Question: Note: Everything worked fine on the older screen sizes however on the new iphone screens (640x1136) things are way to far down
here is the App Delegate initing and showing 'myRootViewController'
'''
myRootViewController = [[RootViewController alloc] initWithNibName:@"RootViewController" bundle:[NSBundle mainBundle]];
[myRootViewController.view setFrame:[[UIScreen mainScreen] applicationFrame]];
//NSLog(@"rootviewcontroller1 frame %@", NSStringFromCGRect(myRootViewController.view.frame));
//OUTPUTS: {{0, 0}, {320, 460}}
[window addSubview:myRootViewController.view];
'''
The 'RootViewController' sets the frame for the 'navigationController' and a few other views before adding them to its view.
'''
//NSLog(@"ogtest rootviewcontroller frame2 %@", NSStringFromCGRect(self.view.frame));
//OUTPUTS: {{0, 20}, {320, 548}}
[navigationController.view setFrame:CGRectMake(0, 0, 320,528)];
//I have tried multiples variations including not setting it.
loadingView = [[UIView alloc] initWithFrame:CGRectMake(0, 0, 320, 480)];
[loadingView setBackgroundColor:[UIColor clearColor]];
UILabel *_loadingLable = [[UILabel alloc] initWithFrame:CGRectMake(0.0f, 0.0f, 80.0f, 20.0f)];
_loadingLable.backgroundColor = [UIColor clearColor];
_loadingLable.textColor = [UIColor whiteColor];
_loadingLable.text = @"Loading...";
[_loadingLable setCenter:CGPointMake(181.0f, 240.0f)];
activityIndicatior = [[UIActivityIndicatorView alloc]initWithActivityIndicatorStyle:UIActivityIndicatorViewStyleWhiteLarge];
[activityIndicatior setCenter:CGPointMake(120.0f, 240.0f)];
RoundedView *_roundedRectangle = [[RoundedView alloc] initWithFrame:CGRectMake(0.0f, 0.0f, 140.0f, 50.0f) roundedCorner:RoundedCornersTypeALL];
_roundedRectangle.center = CGPointMake(160.0, 240.0);
_roundedRectangle.rectColor = [UIColor blackColor];
_roundedRectangle.alpha = 0.7;
[loadingView addSubview:_roundedRectangle];
[loadingView addSubview:activityIndicatior];
[loadingView addSubview:_loadingLable];
[_loadingLable release];
[_roundedRectangle release];
[loadingView setHidden:YES];
[self.view addSubview:[navigationController view]];
[self.view addSubview: loadingView];
'''
You can see from the image below that the grey bar is there for the nav bar. The text "Tuesday 30 Apr...." with the arrow buttons should occupy that grey area and not 2 cells from the top.

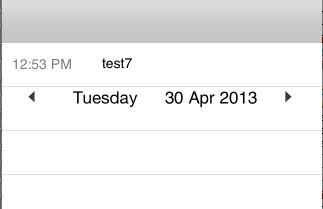
Answer: I ended up creating separate xib files with
> _iPhone_Retina
at end of the file name
Which also called for statements like this
'''
if (IS_IPHONE_RETINA) {
View = [[View alloc] initWithNibName:@"View_iPhone_Retina" bundle:[NSBundle mainBundle]];
}else{
View = [[View alloc] initWithNibName:@"View" bundle:[NSBundle mainBundle]];
}
'''
and 'IS_IPHONE_RETINA' is defined in the projectname.pch file as
'''
#define IS_IPHONE_RETINA ([[UIScreen mainScreen] bounds].size.height == 568 )
'''